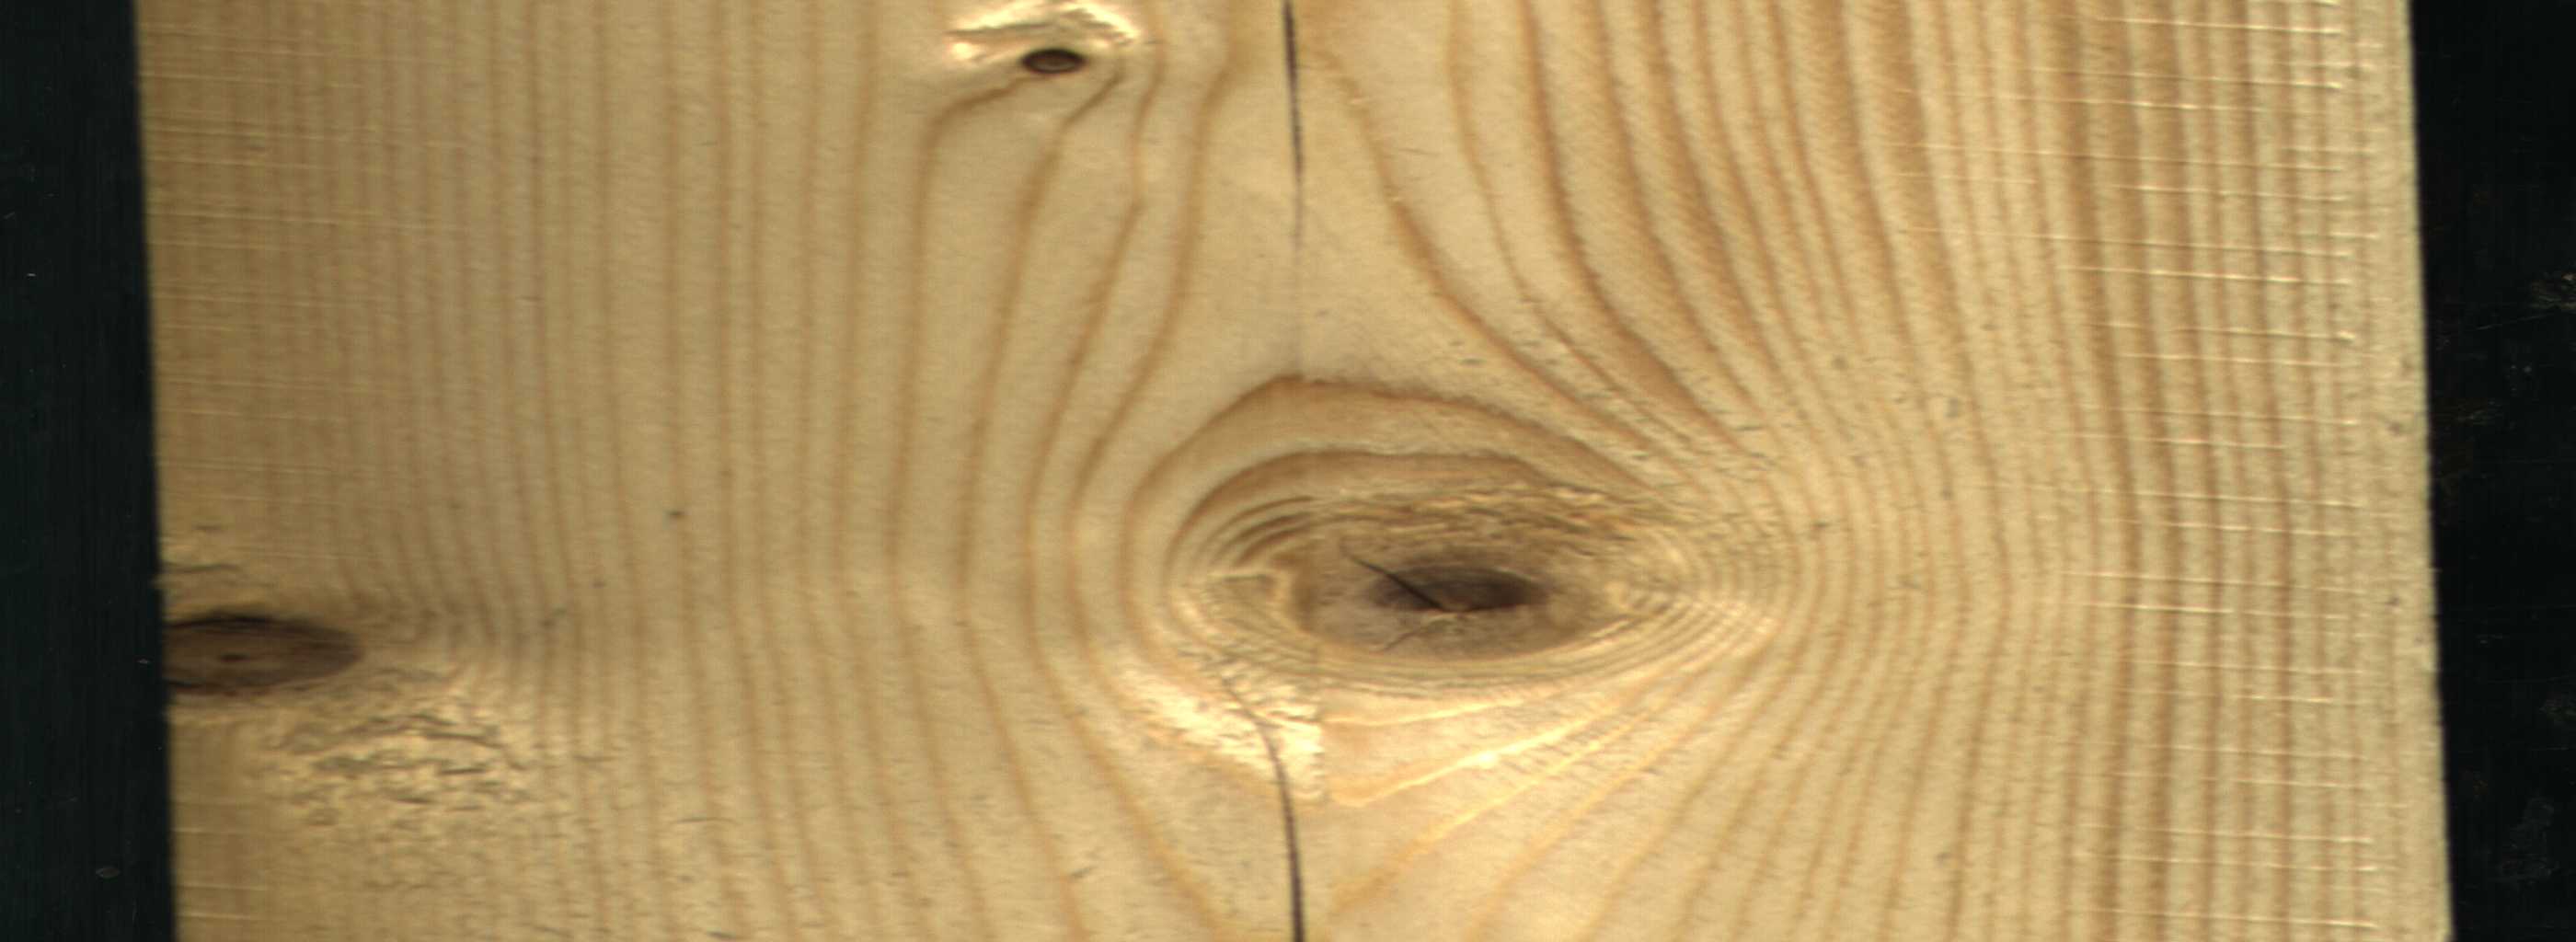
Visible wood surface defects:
Crack
Crack
knot_with_crack
Dead_Knot
Dead_Knot